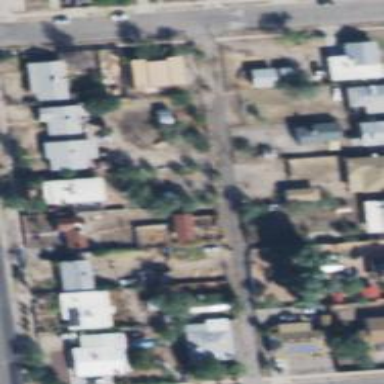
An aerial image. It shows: Alley classified as service road.